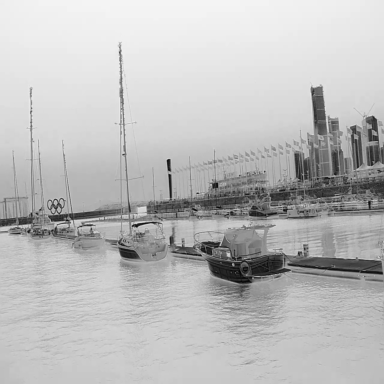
There are 12 objects shown in the infrared image, including three canoes, and nine sailboats.